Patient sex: F
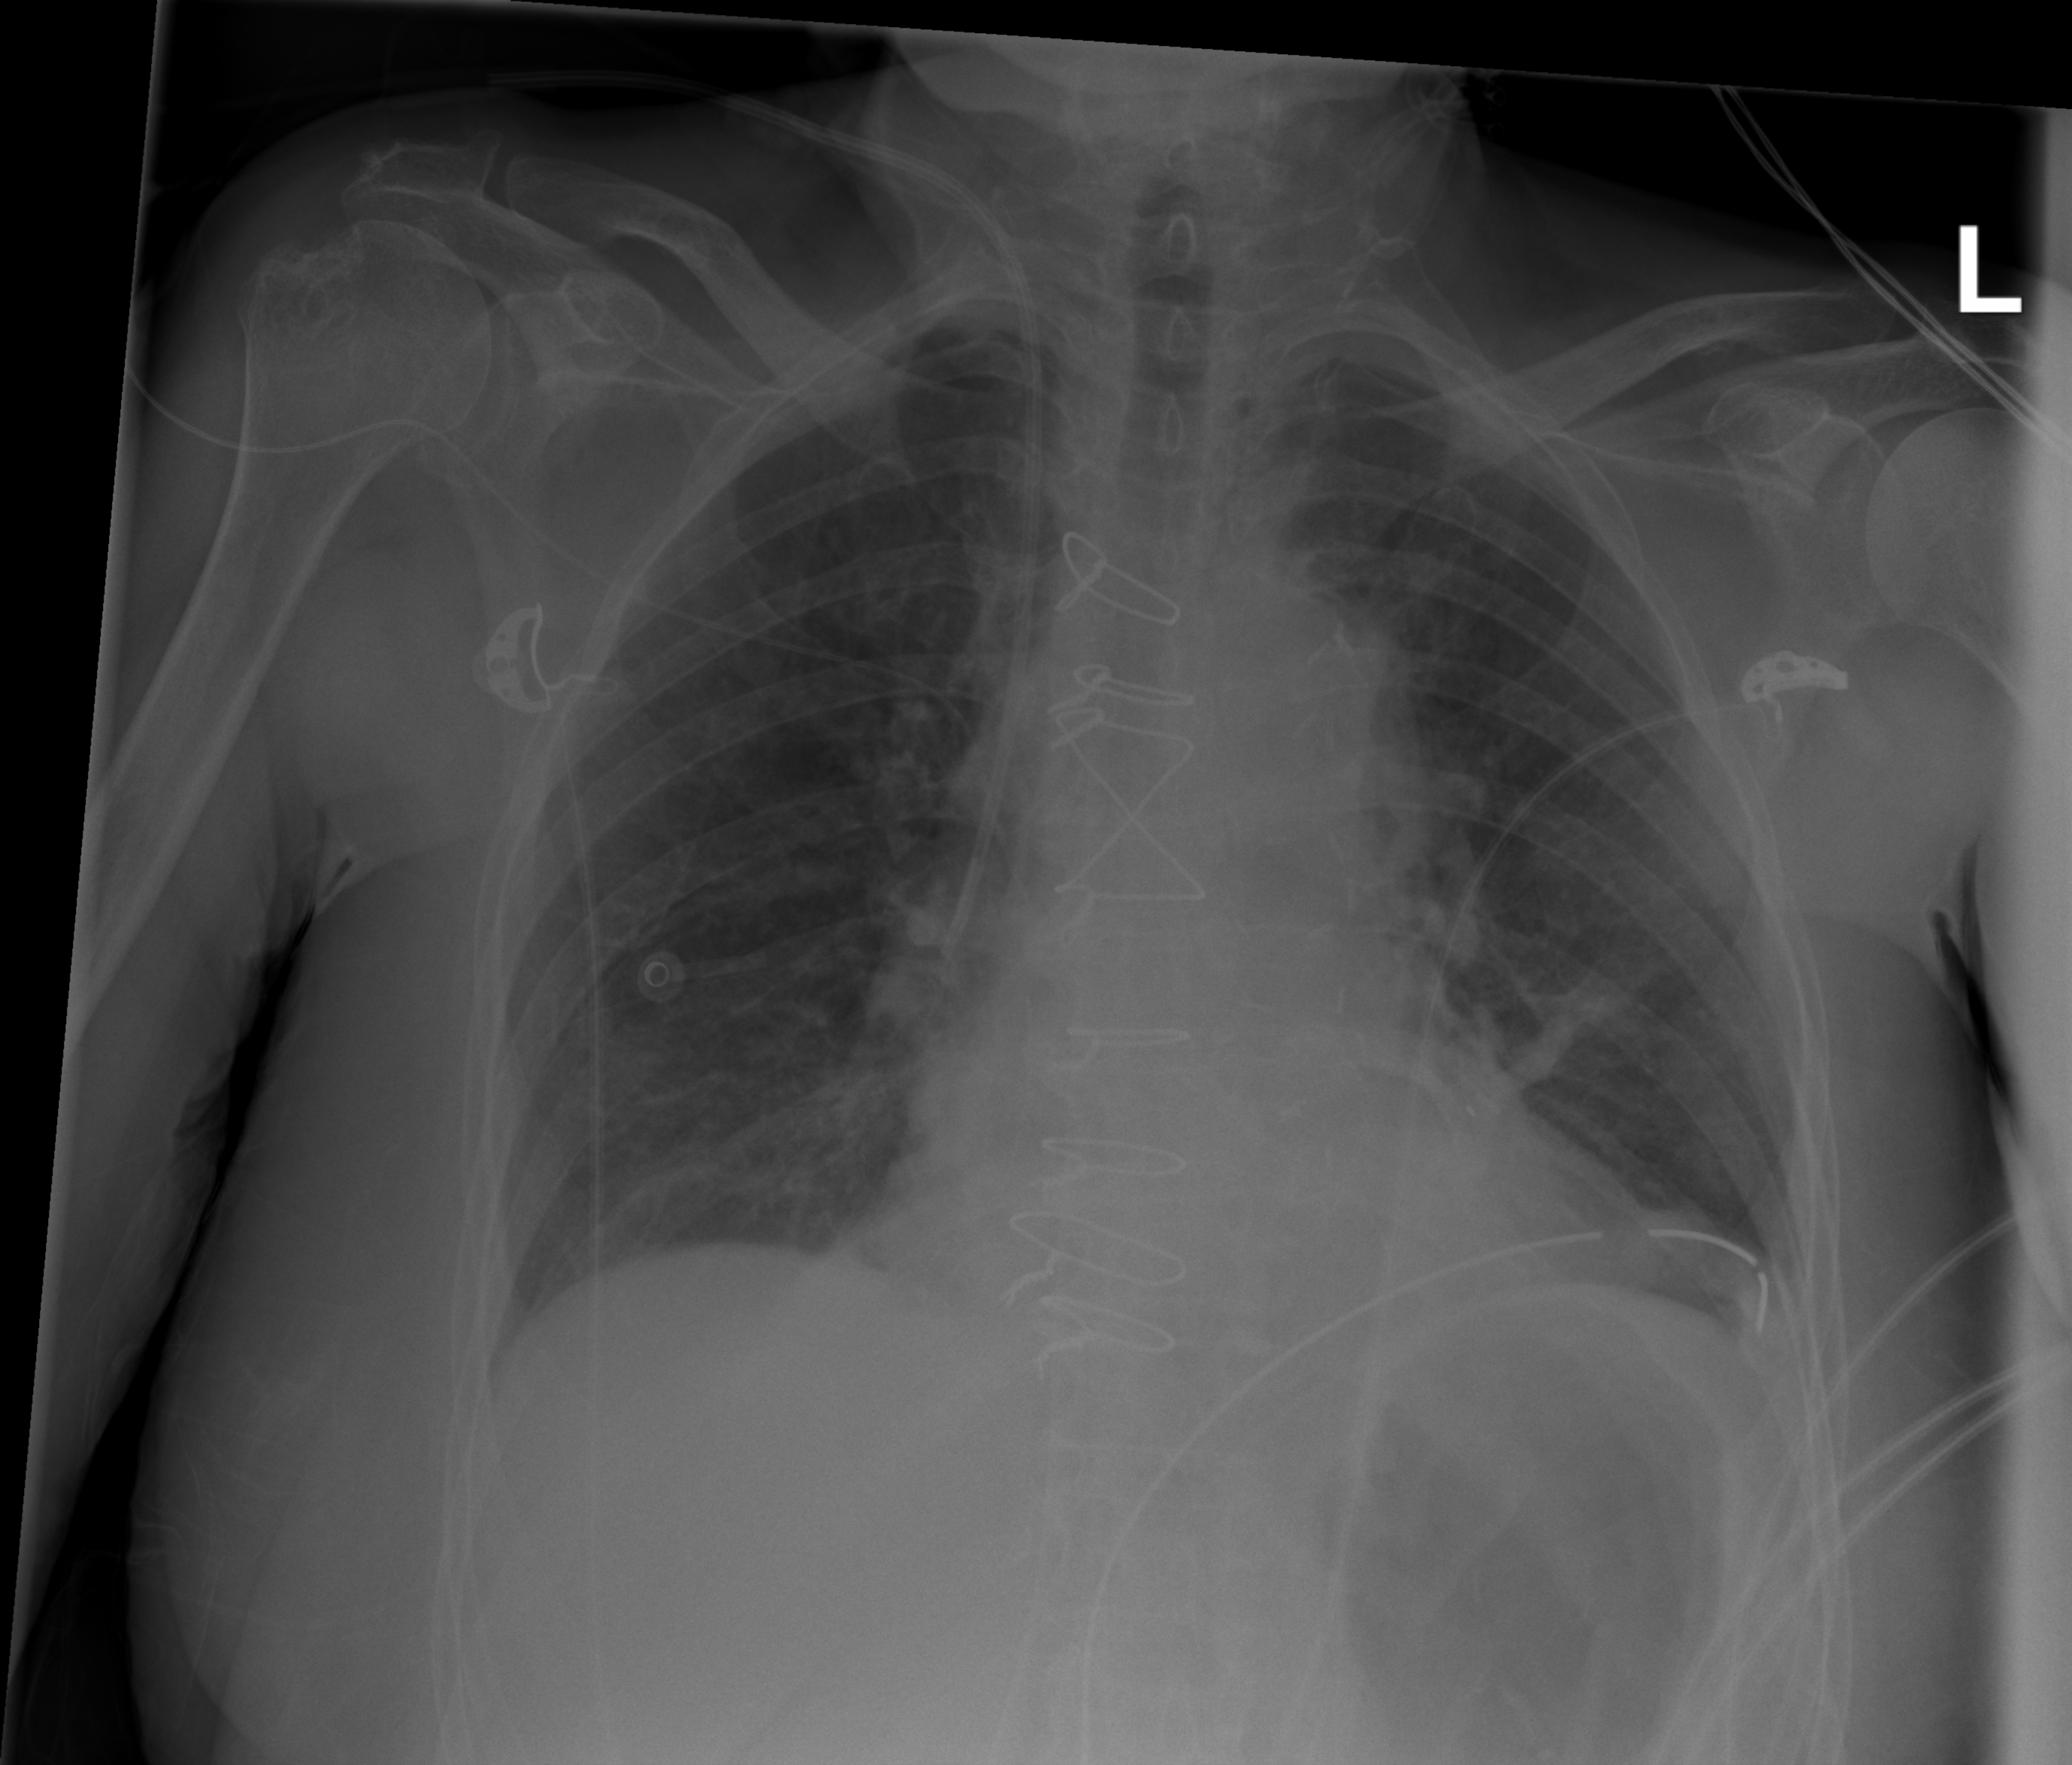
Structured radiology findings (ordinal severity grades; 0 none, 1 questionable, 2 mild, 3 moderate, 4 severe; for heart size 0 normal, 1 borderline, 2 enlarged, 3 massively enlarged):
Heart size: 2
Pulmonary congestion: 0
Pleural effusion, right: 0
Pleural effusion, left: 0
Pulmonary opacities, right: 0
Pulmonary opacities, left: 0
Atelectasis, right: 0
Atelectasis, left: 2